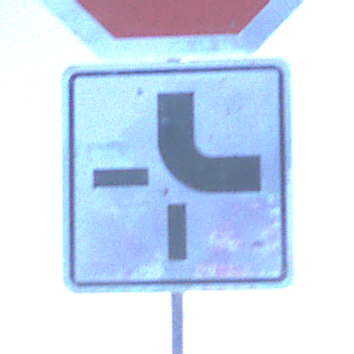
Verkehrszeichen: VerlaufVorfahrtsstrasse4
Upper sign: Stop
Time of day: MorningAfternoon
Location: Outdoor (Nature)
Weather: PartlyCloudy
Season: NotSpecified
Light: Natural